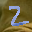
Label: 2